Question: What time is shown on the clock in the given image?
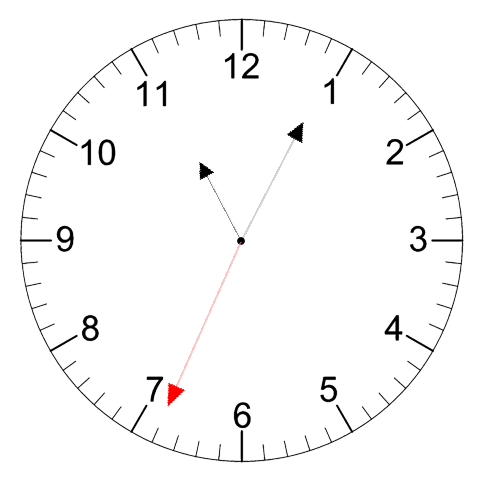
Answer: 11:04:34